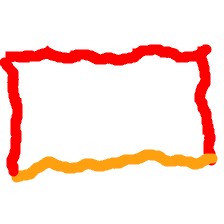
Shape: rectangle